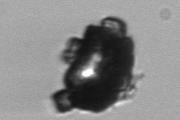
Label: Delphineis